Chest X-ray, PA view. Patient: 42 years old, sex F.
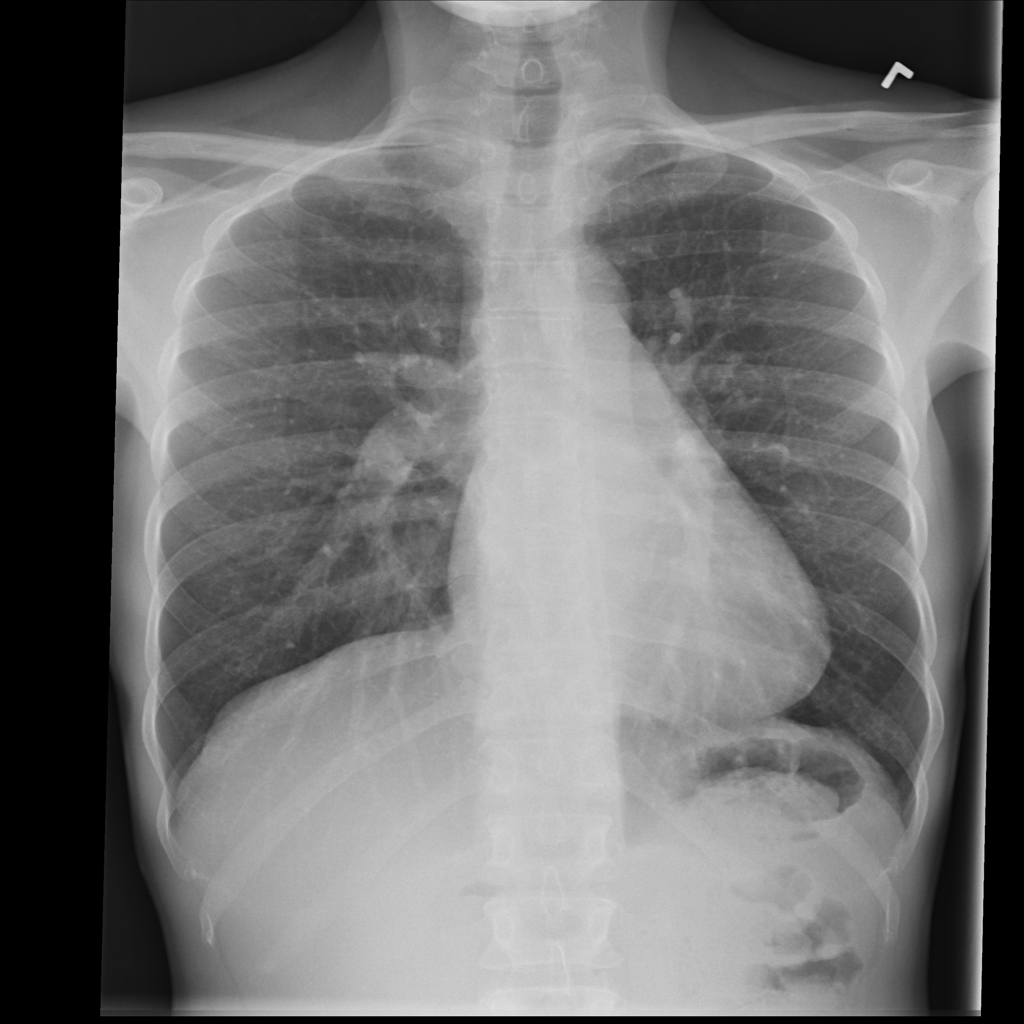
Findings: No Finding